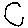
Label: circle